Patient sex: M
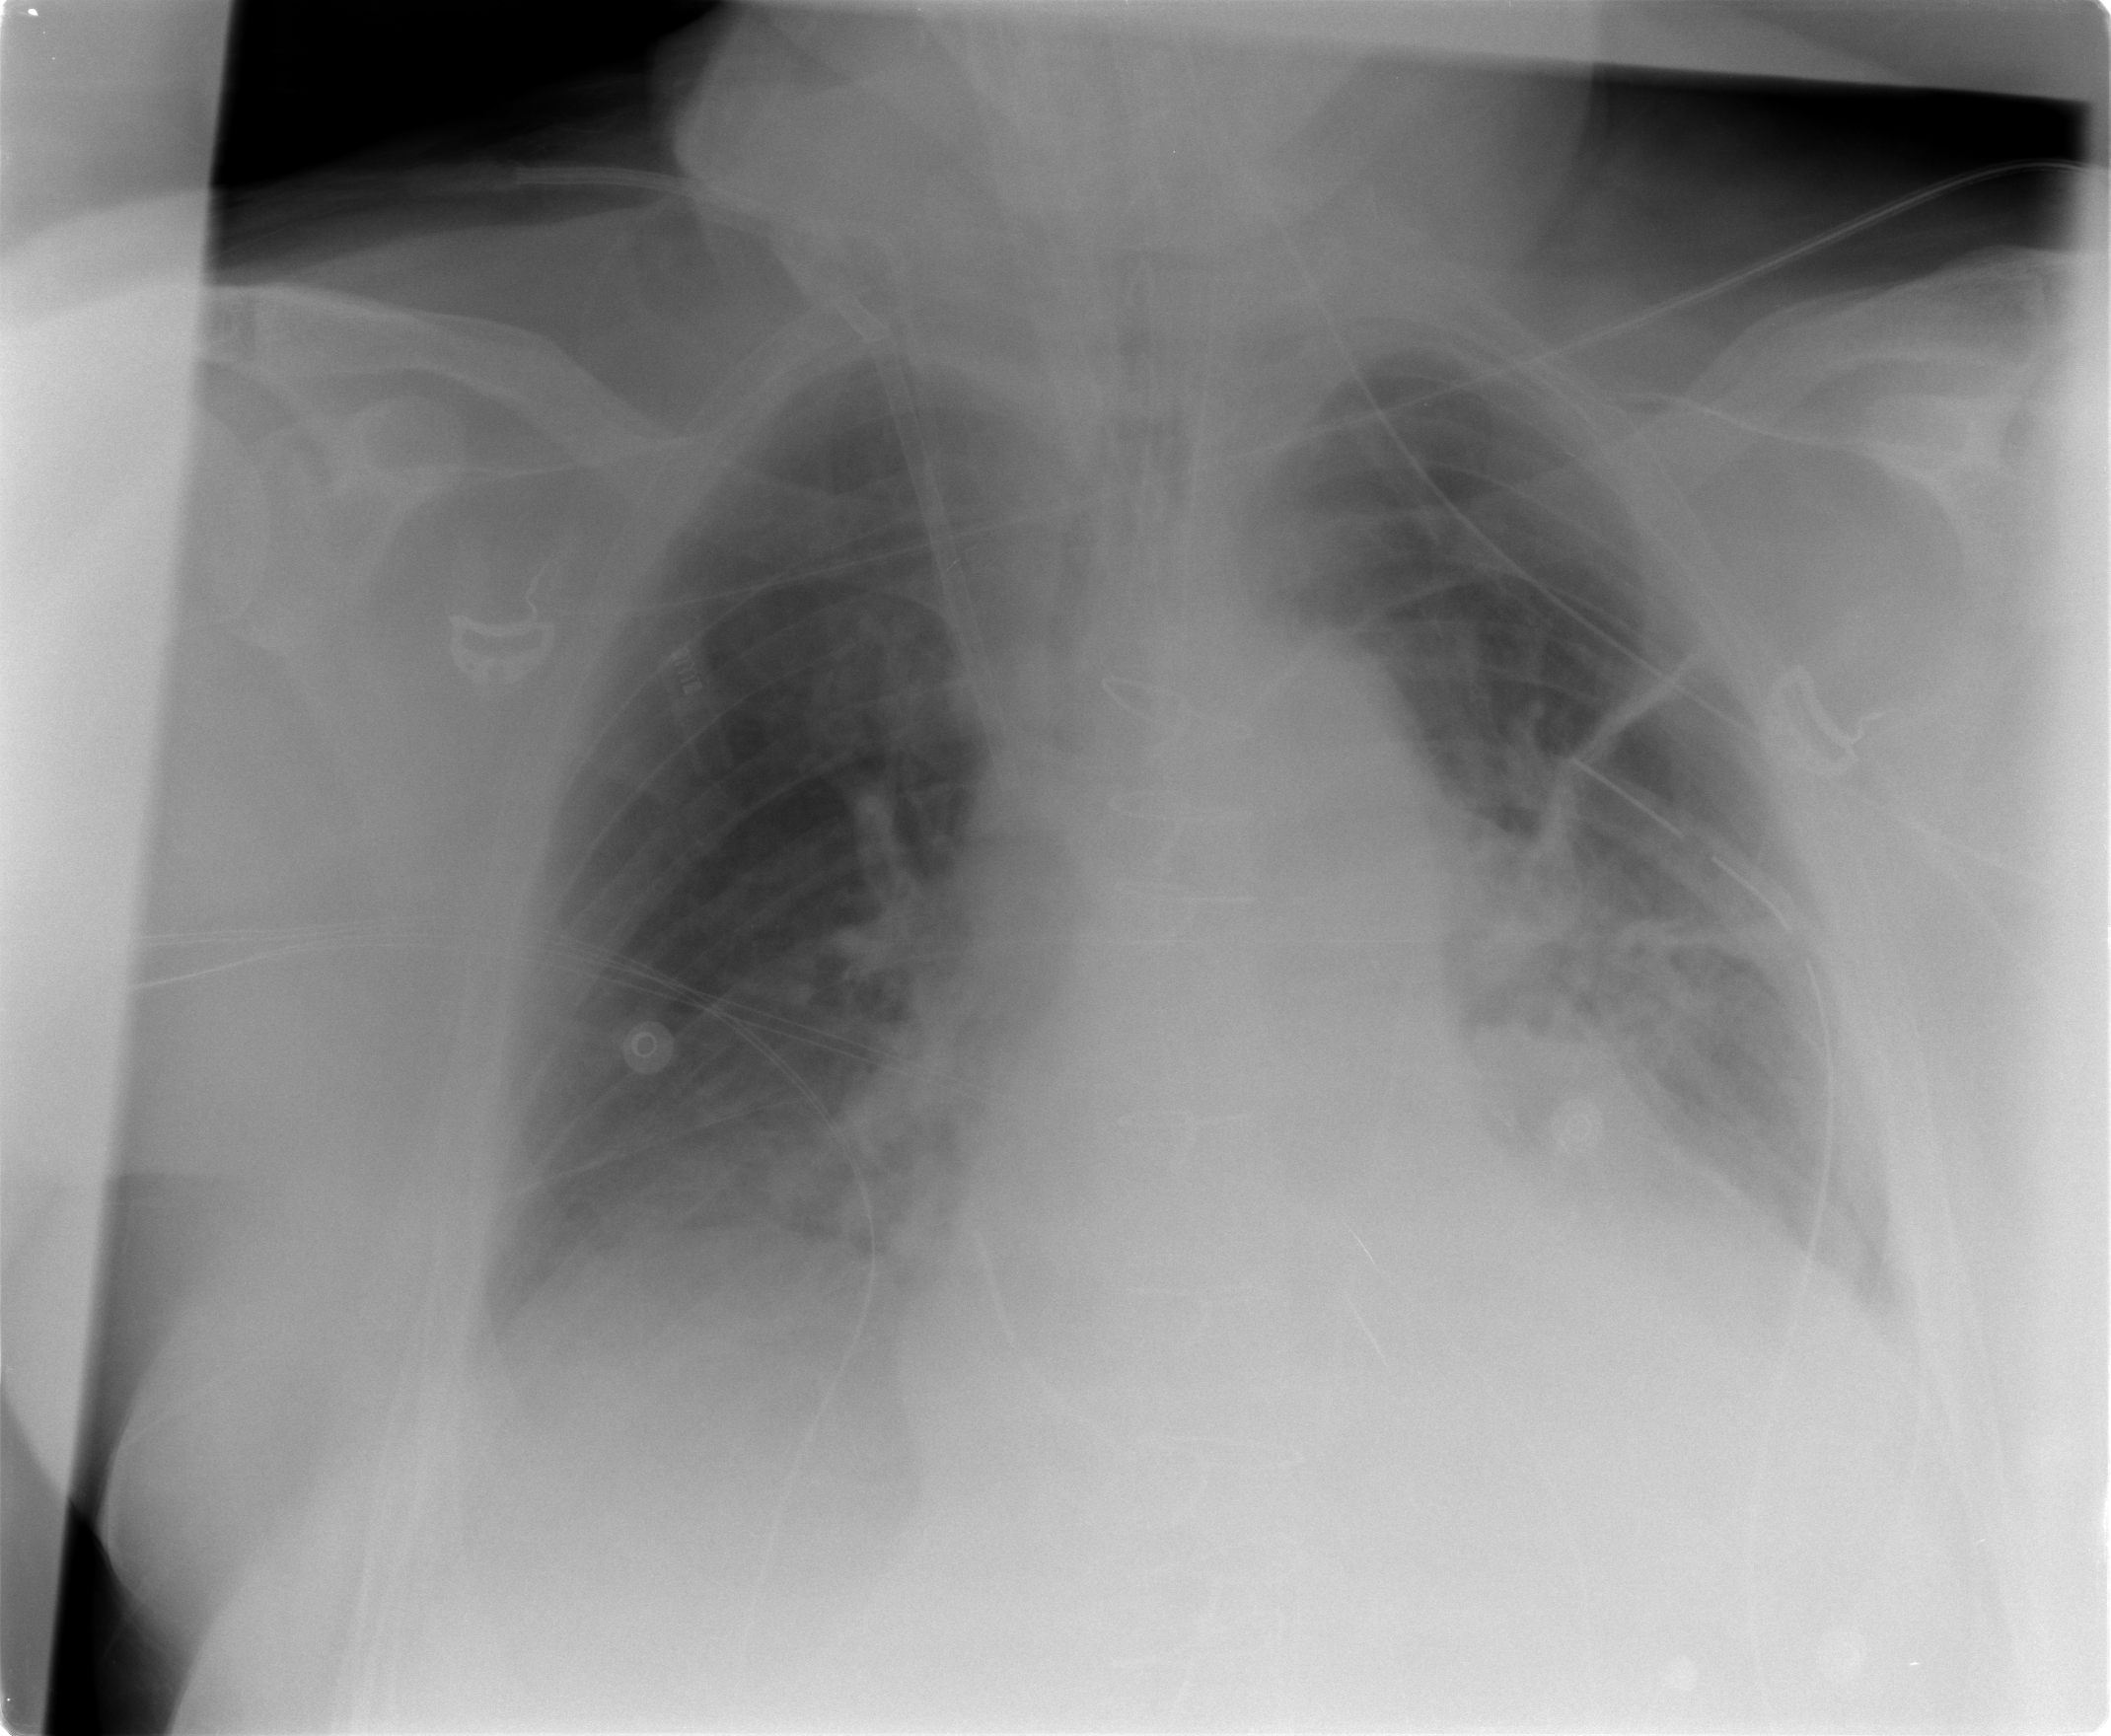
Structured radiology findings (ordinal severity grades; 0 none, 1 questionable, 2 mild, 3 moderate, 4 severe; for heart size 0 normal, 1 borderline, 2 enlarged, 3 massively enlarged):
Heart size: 2
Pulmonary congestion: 2
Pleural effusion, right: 1
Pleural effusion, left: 1
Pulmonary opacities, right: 0
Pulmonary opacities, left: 0
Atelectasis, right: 2
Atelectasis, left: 2